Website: macys
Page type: billing-address
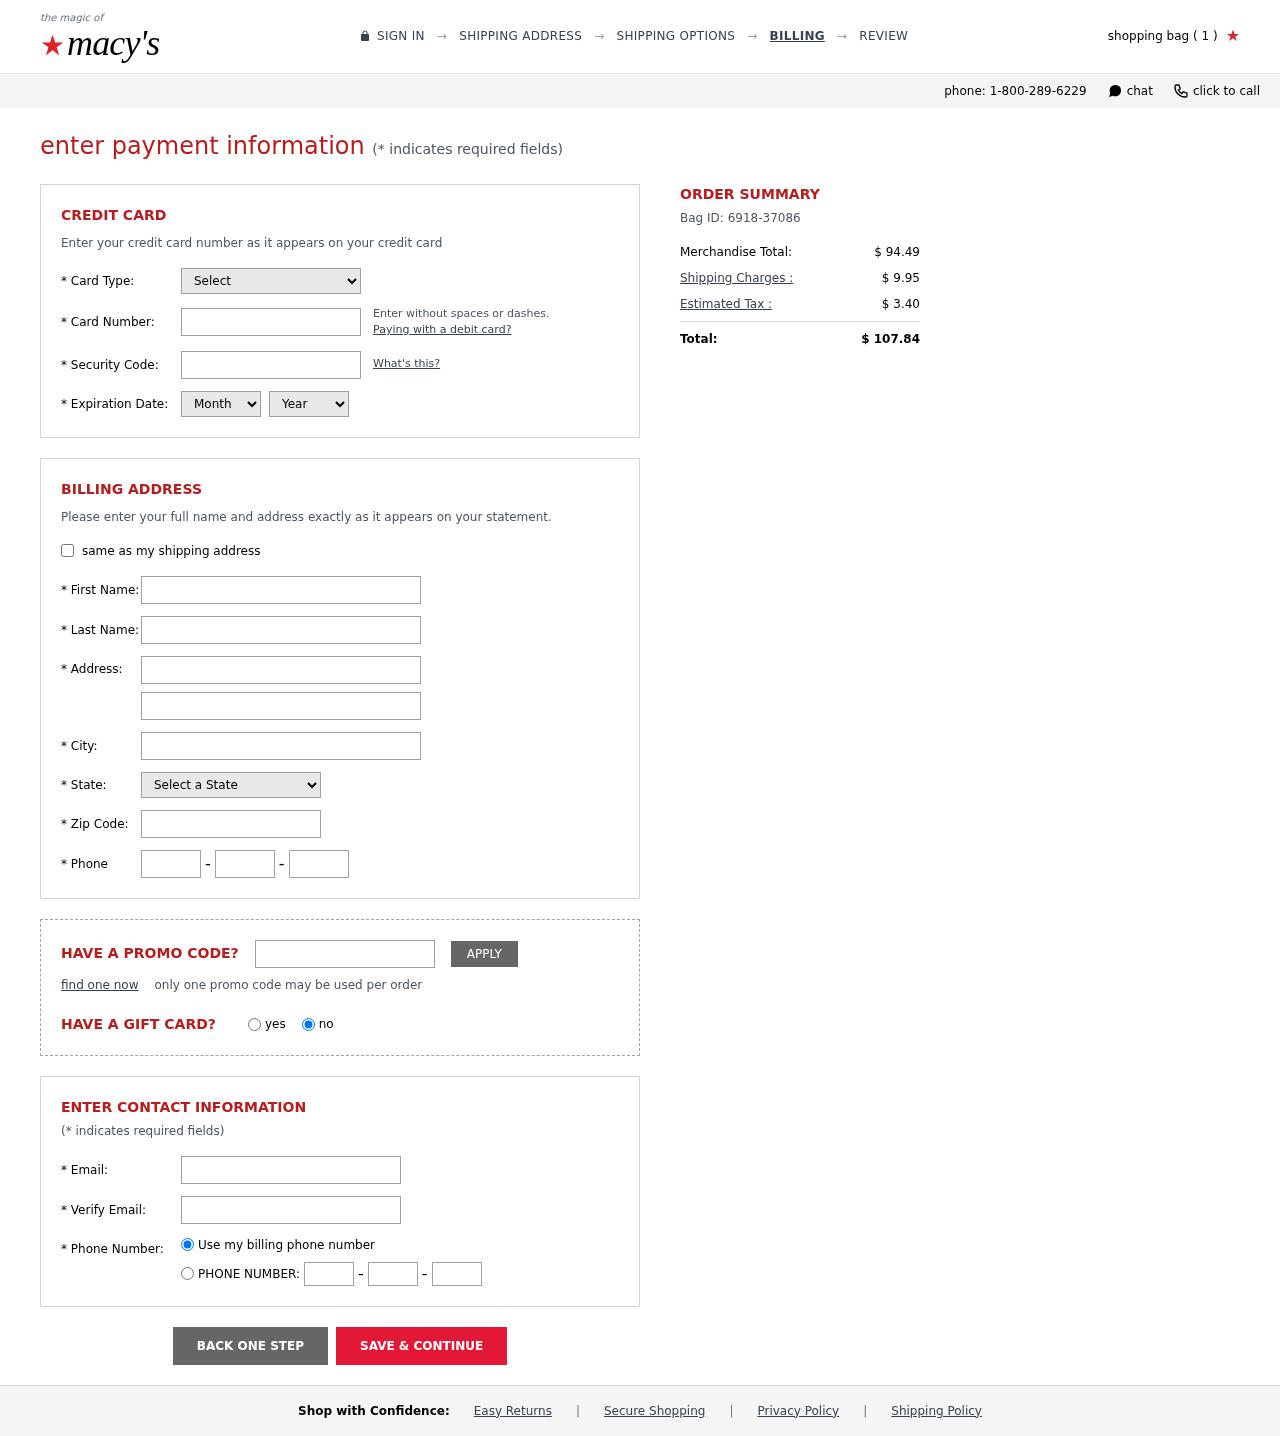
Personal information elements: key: PII_CARD_CVV
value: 879
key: PII_CARD_EXPIRY_MONTH
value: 10
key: PII_CARD_EXPIRY_YEAR
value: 30
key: PII_CARD_NUMBER
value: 6560 7956 5479 1114
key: PII_CARD_TYPE
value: Discover
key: PII_CITY
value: Ramosmouth
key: PII_EMAIL
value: bpugh@gmail.com
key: PII_FIRSTNAME
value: Benjamin
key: PII_LASTNAME
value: Pugh
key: PII_PHONE_AREA
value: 964
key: PII_PHONE_PREFIX
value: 415
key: PII_PHONE_SUFFIX
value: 8132
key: PII_POSTCODE
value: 23148
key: PII_STATE_ABBR
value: PR
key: PII_STREET
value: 7274 Clarke Stream Apt. 059
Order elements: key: ORDER_NUM_ITEMS
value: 1
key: ORDER_ID
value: Bag ID: 6918-37086
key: ORDER_SUBTOTAL
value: $ 94.49
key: ORDER_SHIPPING_COST
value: $ 9.95
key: ORDER_TAX
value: $ 3.40
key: ORDER_TOTAL
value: $ 107.84